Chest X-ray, PA view. Patient: 64 years old, sex F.
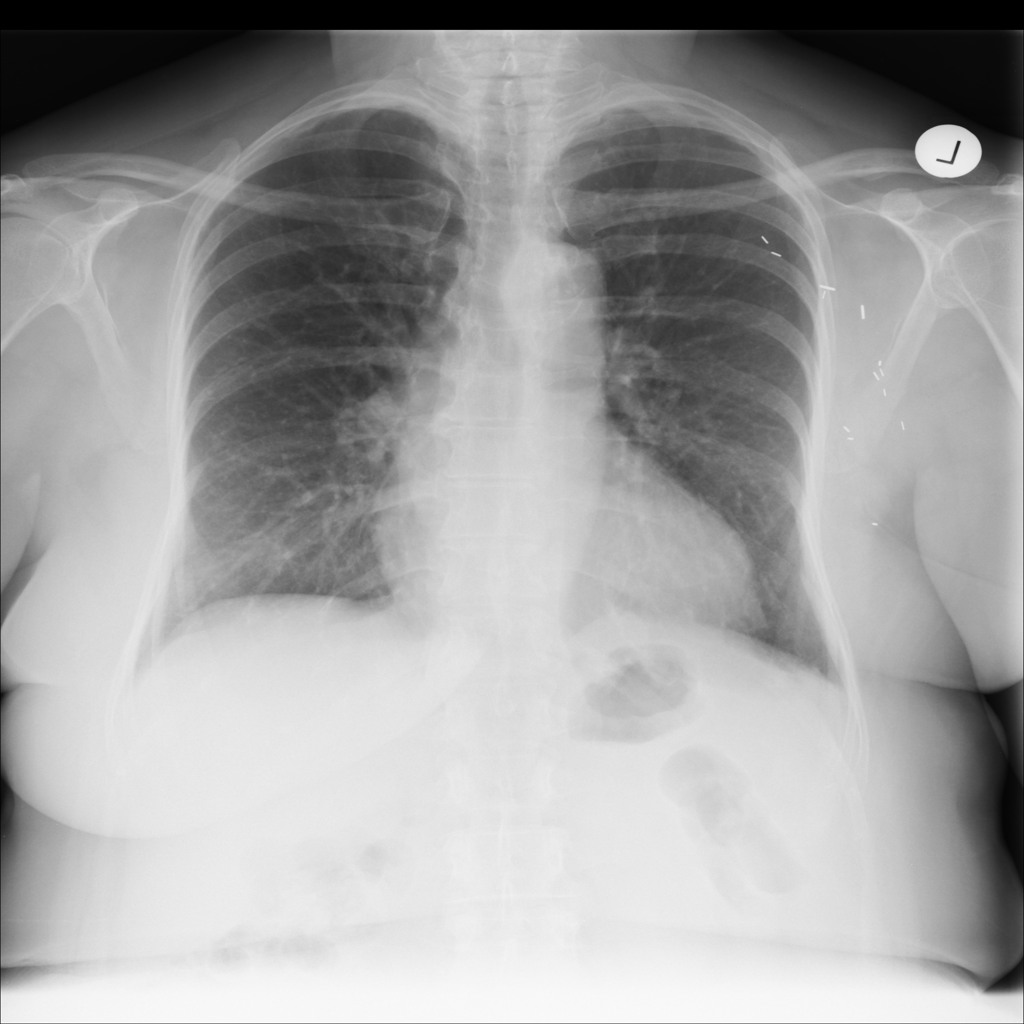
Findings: No Finding